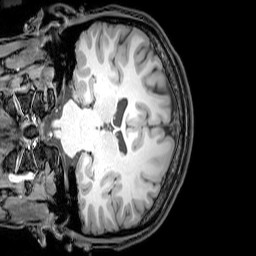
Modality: T1w
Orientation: coronal
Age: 20
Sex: male
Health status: healthy
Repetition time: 0.081 s
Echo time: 0.037 s